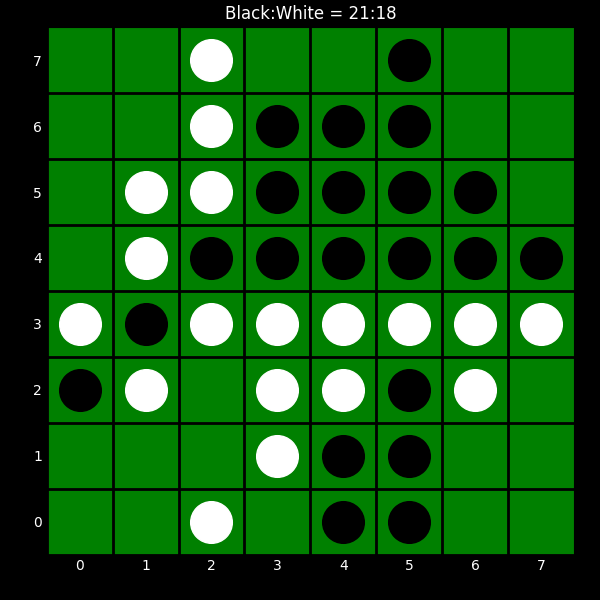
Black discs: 21
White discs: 18